Question: How to create a Google Maps link for embeding in an HTML page with a landmark and description with photo like in the picture bellow?

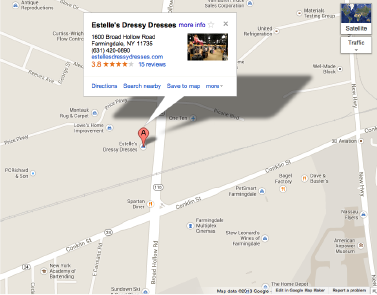
Answer: @Sebastian, you need to use "infowindow" provide by google maps API. You can see this google example <URL>.
For example:
'''
map = new google.maps.Map(document.getElementById('map_canvas'), mapOptions);
var InfoWindow = new google.maps.InfoWindow({
map: map,
position: myLocation,
content:
'<h1>Location pinned from HTML5 Geolocation!</h1>' +
'<h2>Latitude: ' + position.coords.latitude + '</h2>' +
'<h2>Longitude: ' + position.coords.longitude + '</h2>'
});
'''
The variable 'map' is your map canvas with your options, than you create a new InfoWindow, with your map, in this example, the postion is my current position ("var myLocation = new google.maps.LatLng(position.coords.latitude, position.coords.longitude);"). And the content, you can use html and your variables to create the visual.